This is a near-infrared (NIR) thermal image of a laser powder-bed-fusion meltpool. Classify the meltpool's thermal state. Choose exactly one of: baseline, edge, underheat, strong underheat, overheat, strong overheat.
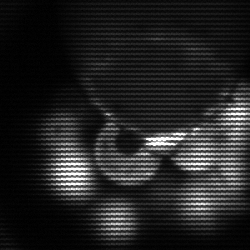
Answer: edge